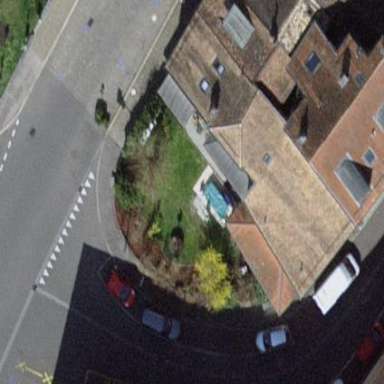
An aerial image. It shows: Garden area designated for leisure land.